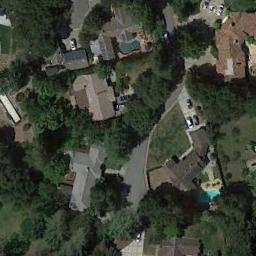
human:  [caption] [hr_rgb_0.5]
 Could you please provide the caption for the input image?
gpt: Many buildings are in medium residential area .

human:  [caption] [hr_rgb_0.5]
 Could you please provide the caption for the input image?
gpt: The medium residential area has some houses of different sizes and lots of trees are among these houses .

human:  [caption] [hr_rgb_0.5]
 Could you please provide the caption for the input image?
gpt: There are many houses in the medium - sized residential area .

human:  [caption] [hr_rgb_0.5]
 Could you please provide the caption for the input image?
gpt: The sedate medium residential is on the grass next to some trees and road .

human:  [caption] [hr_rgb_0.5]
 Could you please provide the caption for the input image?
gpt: There are many green trees and some buildings on the medium residential area .